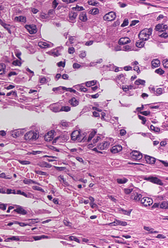
Tumor epithelial tissue: yes
Tumor-associated stroma tissue: yes
Normal tissue: no